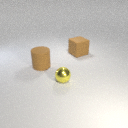
large brown rubber cylinder in front of large brown rubber cube